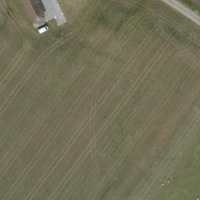
EUNIS habitat code: 52
Species observed at this site:
Milvus milvus